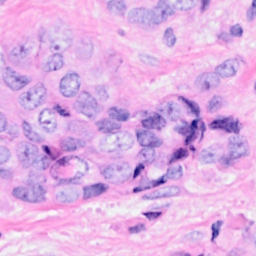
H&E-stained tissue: Breast